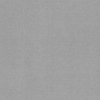
Label: dusty